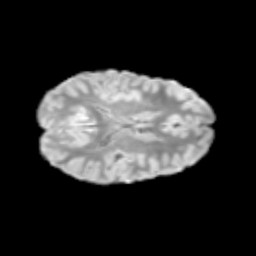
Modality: T2w
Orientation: axial
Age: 10
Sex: female
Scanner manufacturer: siemens
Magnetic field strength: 3 T
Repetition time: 3.8 s
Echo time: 0.07 s